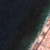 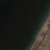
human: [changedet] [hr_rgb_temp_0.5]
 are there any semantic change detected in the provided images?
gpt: No change was made.